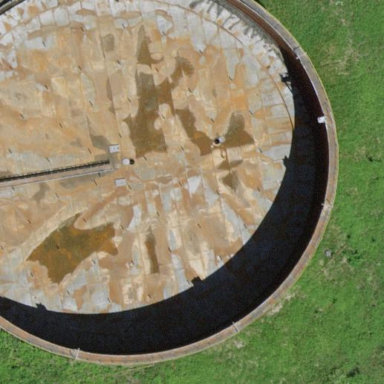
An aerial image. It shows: Storage tank that is man-made.